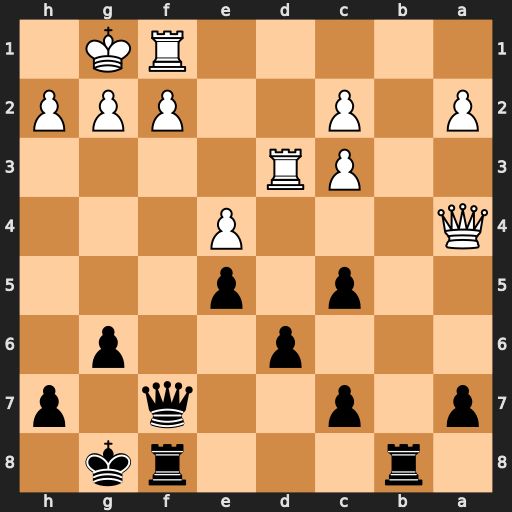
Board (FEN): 1r3rk1/p1p2q1p/3p2p1/2p1p3/Q3P3/2PR4/P1P2PPP/5RK1
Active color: b
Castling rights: -
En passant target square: -
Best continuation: Qxf2+ Rxf2 Rb1+ Rd1 Rxd1+ Rf1 Rdxf1#